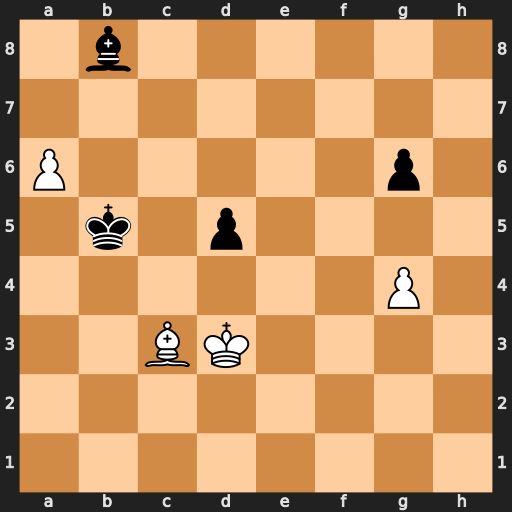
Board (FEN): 1b6/8/P5p1/1k1p4/6P1/2BK4/8/8
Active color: w
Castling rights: -
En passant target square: -
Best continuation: Be5 Bxe5 a7